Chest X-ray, AP view. Patient: 57 years old, sex F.
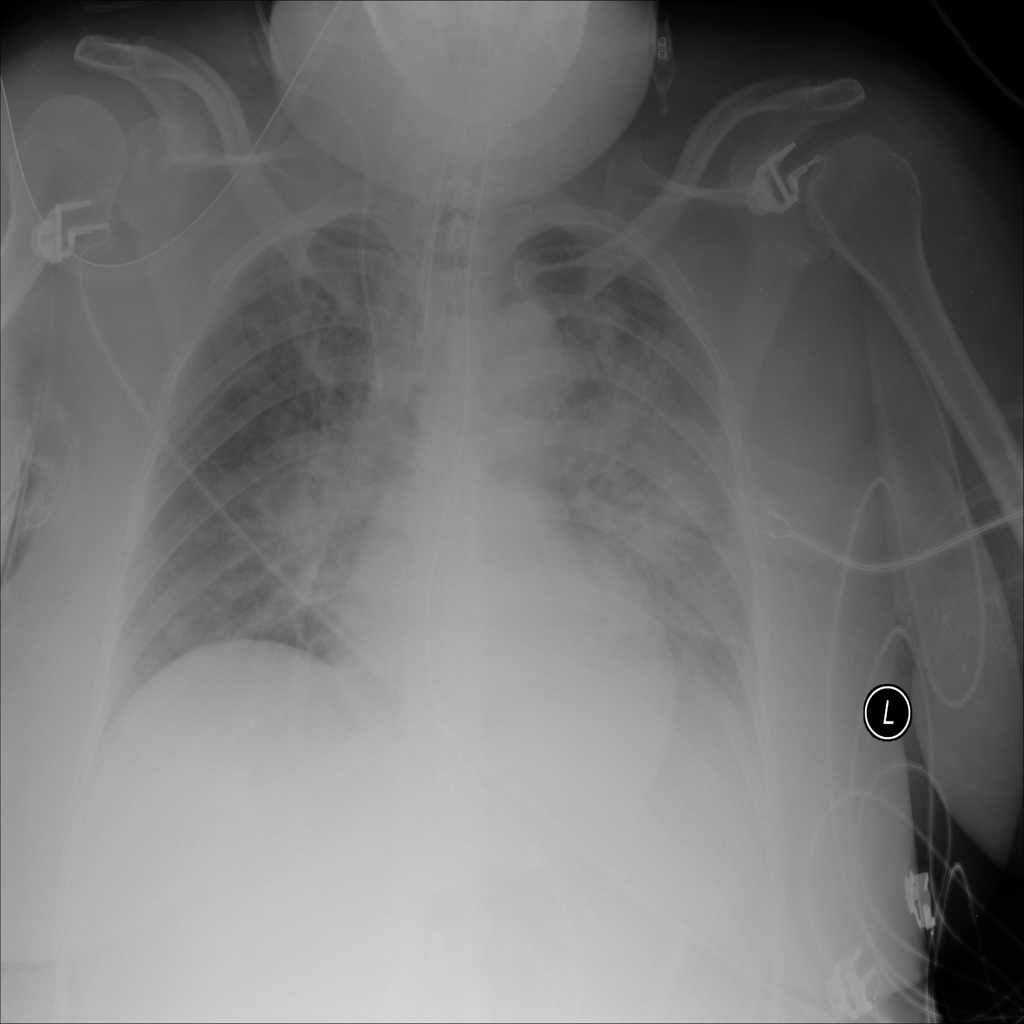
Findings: Edema, Infiltration